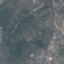
Land use / land cover: HerbaceousVegetation